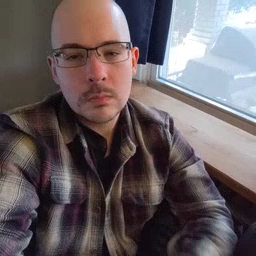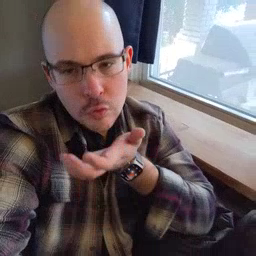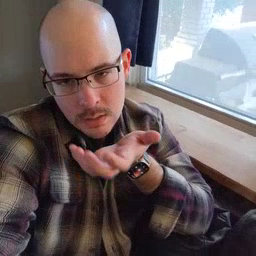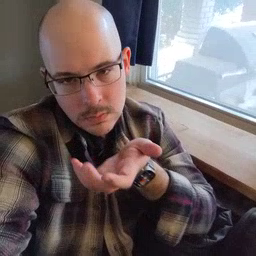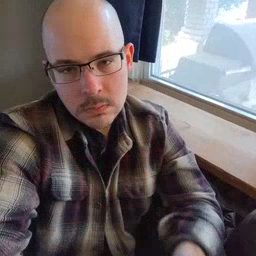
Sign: grass